Brain MRI, t2w sequence, axial 2D slice.
Patient: age 29, sex M, weight 78 kg, height 1.78 m
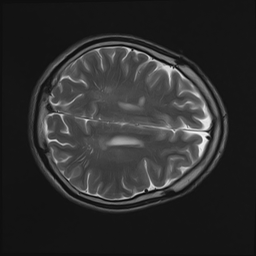